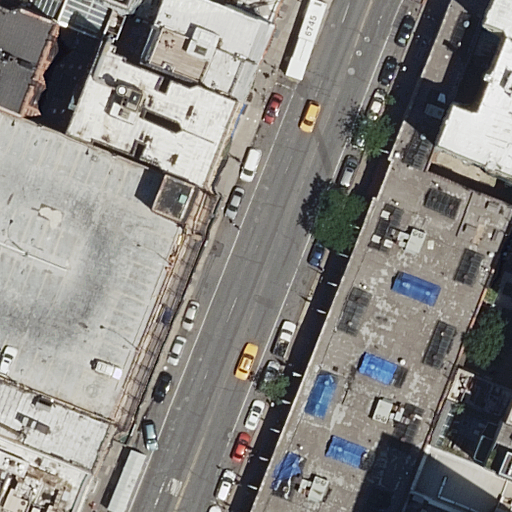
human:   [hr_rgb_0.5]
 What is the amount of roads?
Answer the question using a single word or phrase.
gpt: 2

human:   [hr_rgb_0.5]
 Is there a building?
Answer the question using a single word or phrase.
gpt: yes

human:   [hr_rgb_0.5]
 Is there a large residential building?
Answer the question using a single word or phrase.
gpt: yes

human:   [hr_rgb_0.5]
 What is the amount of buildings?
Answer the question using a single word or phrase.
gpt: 18

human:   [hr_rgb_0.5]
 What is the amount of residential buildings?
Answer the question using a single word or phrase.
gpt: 18

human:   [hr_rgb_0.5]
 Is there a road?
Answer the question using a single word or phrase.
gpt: yes

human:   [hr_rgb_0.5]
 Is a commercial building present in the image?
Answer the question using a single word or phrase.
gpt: no

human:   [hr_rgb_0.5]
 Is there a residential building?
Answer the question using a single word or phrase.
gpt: yes

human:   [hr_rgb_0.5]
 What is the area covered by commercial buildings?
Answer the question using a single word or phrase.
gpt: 0m2

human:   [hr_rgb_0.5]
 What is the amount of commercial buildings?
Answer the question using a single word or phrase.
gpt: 0

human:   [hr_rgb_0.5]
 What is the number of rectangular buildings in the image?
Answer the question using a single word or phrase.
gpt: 12

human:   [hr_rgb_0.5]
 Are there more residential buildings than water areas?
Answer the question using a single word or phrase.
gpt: yes

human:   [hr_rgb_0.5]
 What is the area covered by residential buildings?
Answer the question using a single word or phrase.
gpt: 6291m2

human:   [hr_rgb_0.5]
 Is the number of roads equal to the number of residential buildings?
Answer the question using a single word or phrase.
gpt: no

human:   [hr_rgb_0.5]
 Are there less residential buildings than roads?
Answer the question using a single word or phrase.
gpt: no

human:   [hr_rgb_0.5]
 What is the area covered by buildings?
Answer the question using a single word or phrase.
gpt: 6291m2

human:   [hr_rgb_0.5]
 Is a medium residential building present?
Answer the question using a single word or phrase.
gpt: yes

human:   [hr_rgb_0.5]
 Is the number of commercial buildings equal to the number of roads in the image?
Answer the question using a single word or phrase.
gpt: no

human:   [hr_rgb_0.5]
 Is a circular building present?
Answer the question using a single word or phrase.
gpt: no

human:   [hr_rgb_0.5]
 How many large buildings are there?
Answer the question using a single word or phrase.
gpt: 3

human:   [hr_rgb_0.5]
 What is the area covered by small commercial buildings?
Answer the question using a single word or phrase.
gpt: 0m2

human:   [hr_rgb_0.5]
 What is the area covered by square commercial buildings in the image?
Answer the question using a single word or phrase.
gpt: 0m2

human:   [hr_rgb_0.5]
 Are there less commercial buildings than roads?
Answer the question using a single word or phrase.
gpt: yes

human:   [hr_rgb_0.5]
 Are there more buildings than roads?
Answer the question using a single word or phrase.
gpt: yes

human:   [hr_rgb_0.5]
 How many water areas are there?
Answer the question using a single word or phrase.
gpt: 0

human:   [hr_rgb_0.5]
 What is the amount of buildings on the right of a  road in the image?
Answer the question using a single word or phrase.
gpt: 8

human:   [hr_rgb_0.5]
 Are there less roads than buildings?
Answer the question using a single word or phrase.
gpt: yes

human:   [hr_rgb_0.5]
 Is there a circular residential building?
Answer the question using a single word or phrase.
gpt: no

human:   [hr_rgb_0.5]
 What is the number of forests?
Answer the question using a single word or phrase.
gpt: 0

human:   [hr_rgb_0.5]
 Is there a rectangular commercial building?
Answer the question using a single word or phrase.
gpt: no

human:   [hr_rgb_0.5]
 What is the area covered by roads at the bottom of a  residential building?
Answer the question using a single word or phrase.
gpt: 0m2

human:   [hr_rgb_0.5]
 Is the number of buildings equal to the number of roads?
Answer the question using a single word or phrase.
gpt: no

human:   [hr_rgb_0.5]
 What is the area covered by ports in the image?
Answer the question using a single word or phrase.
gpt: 0m2

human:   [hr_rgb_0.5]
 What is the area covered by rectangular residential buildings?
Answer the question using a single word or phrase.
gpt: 1283m2

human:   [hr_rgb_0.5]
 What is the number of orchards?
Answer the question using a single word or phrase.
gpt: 0

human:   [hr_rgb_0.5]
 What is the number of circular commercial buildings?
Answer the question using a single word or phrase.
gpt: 0

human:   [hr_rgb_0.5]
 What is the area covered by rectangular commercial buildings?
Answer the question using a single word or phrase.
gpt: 0m2

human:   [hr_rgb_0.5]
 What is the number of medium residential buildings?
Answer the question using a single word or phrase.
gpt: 8

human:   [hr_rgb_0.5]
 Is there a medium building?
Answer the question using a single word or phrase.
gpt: yes

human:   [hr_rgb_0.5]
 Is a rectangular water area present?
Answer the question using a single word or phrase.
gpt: no

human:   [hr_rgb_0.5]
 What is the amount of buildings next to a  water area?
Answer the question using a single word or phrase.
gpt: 0

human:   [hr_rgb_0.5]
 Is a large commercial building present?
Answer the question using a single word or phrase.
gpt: no

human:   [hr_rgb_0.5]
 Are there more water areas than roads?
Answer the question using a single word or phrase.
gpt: no

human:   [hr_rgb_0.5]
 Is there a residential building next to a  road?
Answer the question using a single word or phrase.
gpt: yes

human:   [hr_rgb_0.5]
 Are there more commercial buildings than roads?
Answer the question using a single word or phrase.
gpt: no

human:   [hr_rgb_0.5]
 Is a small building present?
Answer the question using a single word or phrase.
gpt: yes

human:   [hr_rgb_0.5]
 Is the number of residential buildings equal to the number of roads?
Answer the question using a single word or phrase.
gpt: no

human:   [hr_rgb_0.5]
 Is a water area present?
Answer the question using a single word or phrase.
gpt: no

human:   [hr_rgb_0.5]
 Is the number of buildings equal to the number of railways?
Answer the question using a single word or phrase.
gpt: no

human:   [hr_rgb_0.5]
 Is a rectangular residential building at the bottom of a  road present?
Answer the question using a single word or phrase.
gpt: yes

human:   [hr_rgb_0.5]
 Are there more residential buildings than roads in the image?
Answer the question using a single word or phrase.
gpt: yes

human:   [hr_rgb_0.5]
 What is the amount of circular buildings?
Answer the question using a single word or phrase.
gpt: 0

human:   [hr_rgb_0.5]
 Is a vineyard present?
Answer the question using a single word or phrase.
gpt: no

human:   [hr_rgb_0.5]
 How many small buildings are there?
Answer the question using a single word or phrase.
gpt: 7

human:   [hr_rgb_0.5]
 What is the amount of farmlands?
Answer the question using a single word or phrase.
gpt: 0

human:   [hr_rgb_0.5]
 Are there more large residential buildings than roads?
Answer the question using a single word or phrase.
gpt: yes

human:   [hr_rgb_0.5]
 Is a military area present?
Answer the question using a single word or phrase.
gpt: no

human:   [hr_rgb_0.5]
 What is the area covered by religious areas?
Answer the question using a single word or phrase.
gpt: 0m2

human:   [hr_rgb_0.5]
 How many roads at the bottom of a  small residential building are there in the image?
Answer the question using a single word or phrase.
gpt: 1

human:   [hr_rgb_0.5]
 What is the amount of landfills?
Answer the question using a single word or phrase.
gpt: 0

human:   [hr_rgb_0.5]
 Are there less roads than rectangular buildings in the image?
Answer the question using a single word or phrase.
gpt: yes

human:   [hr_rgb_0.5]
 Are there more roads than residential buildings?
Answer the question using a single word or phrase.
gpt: no

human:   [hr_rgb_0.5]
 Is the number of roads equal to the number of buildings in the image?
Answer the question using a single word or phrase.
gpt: no

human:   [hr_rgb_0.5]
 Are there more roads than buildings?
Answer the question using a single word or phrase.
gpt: no